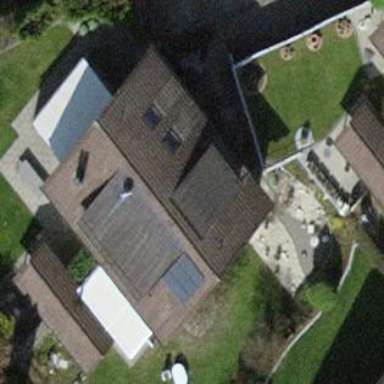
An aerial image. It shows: Semidetached house.